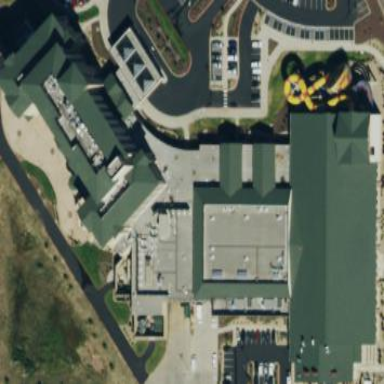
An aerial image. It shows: Hotel building.